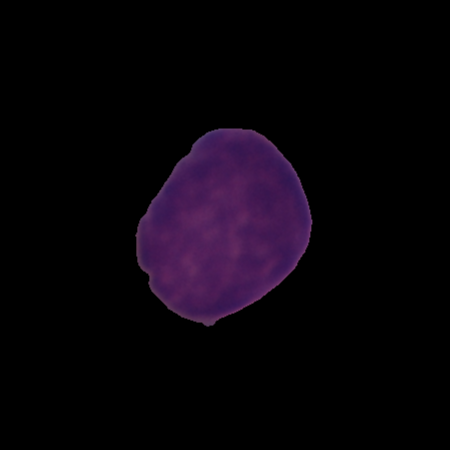
Label: cancer